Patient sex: M
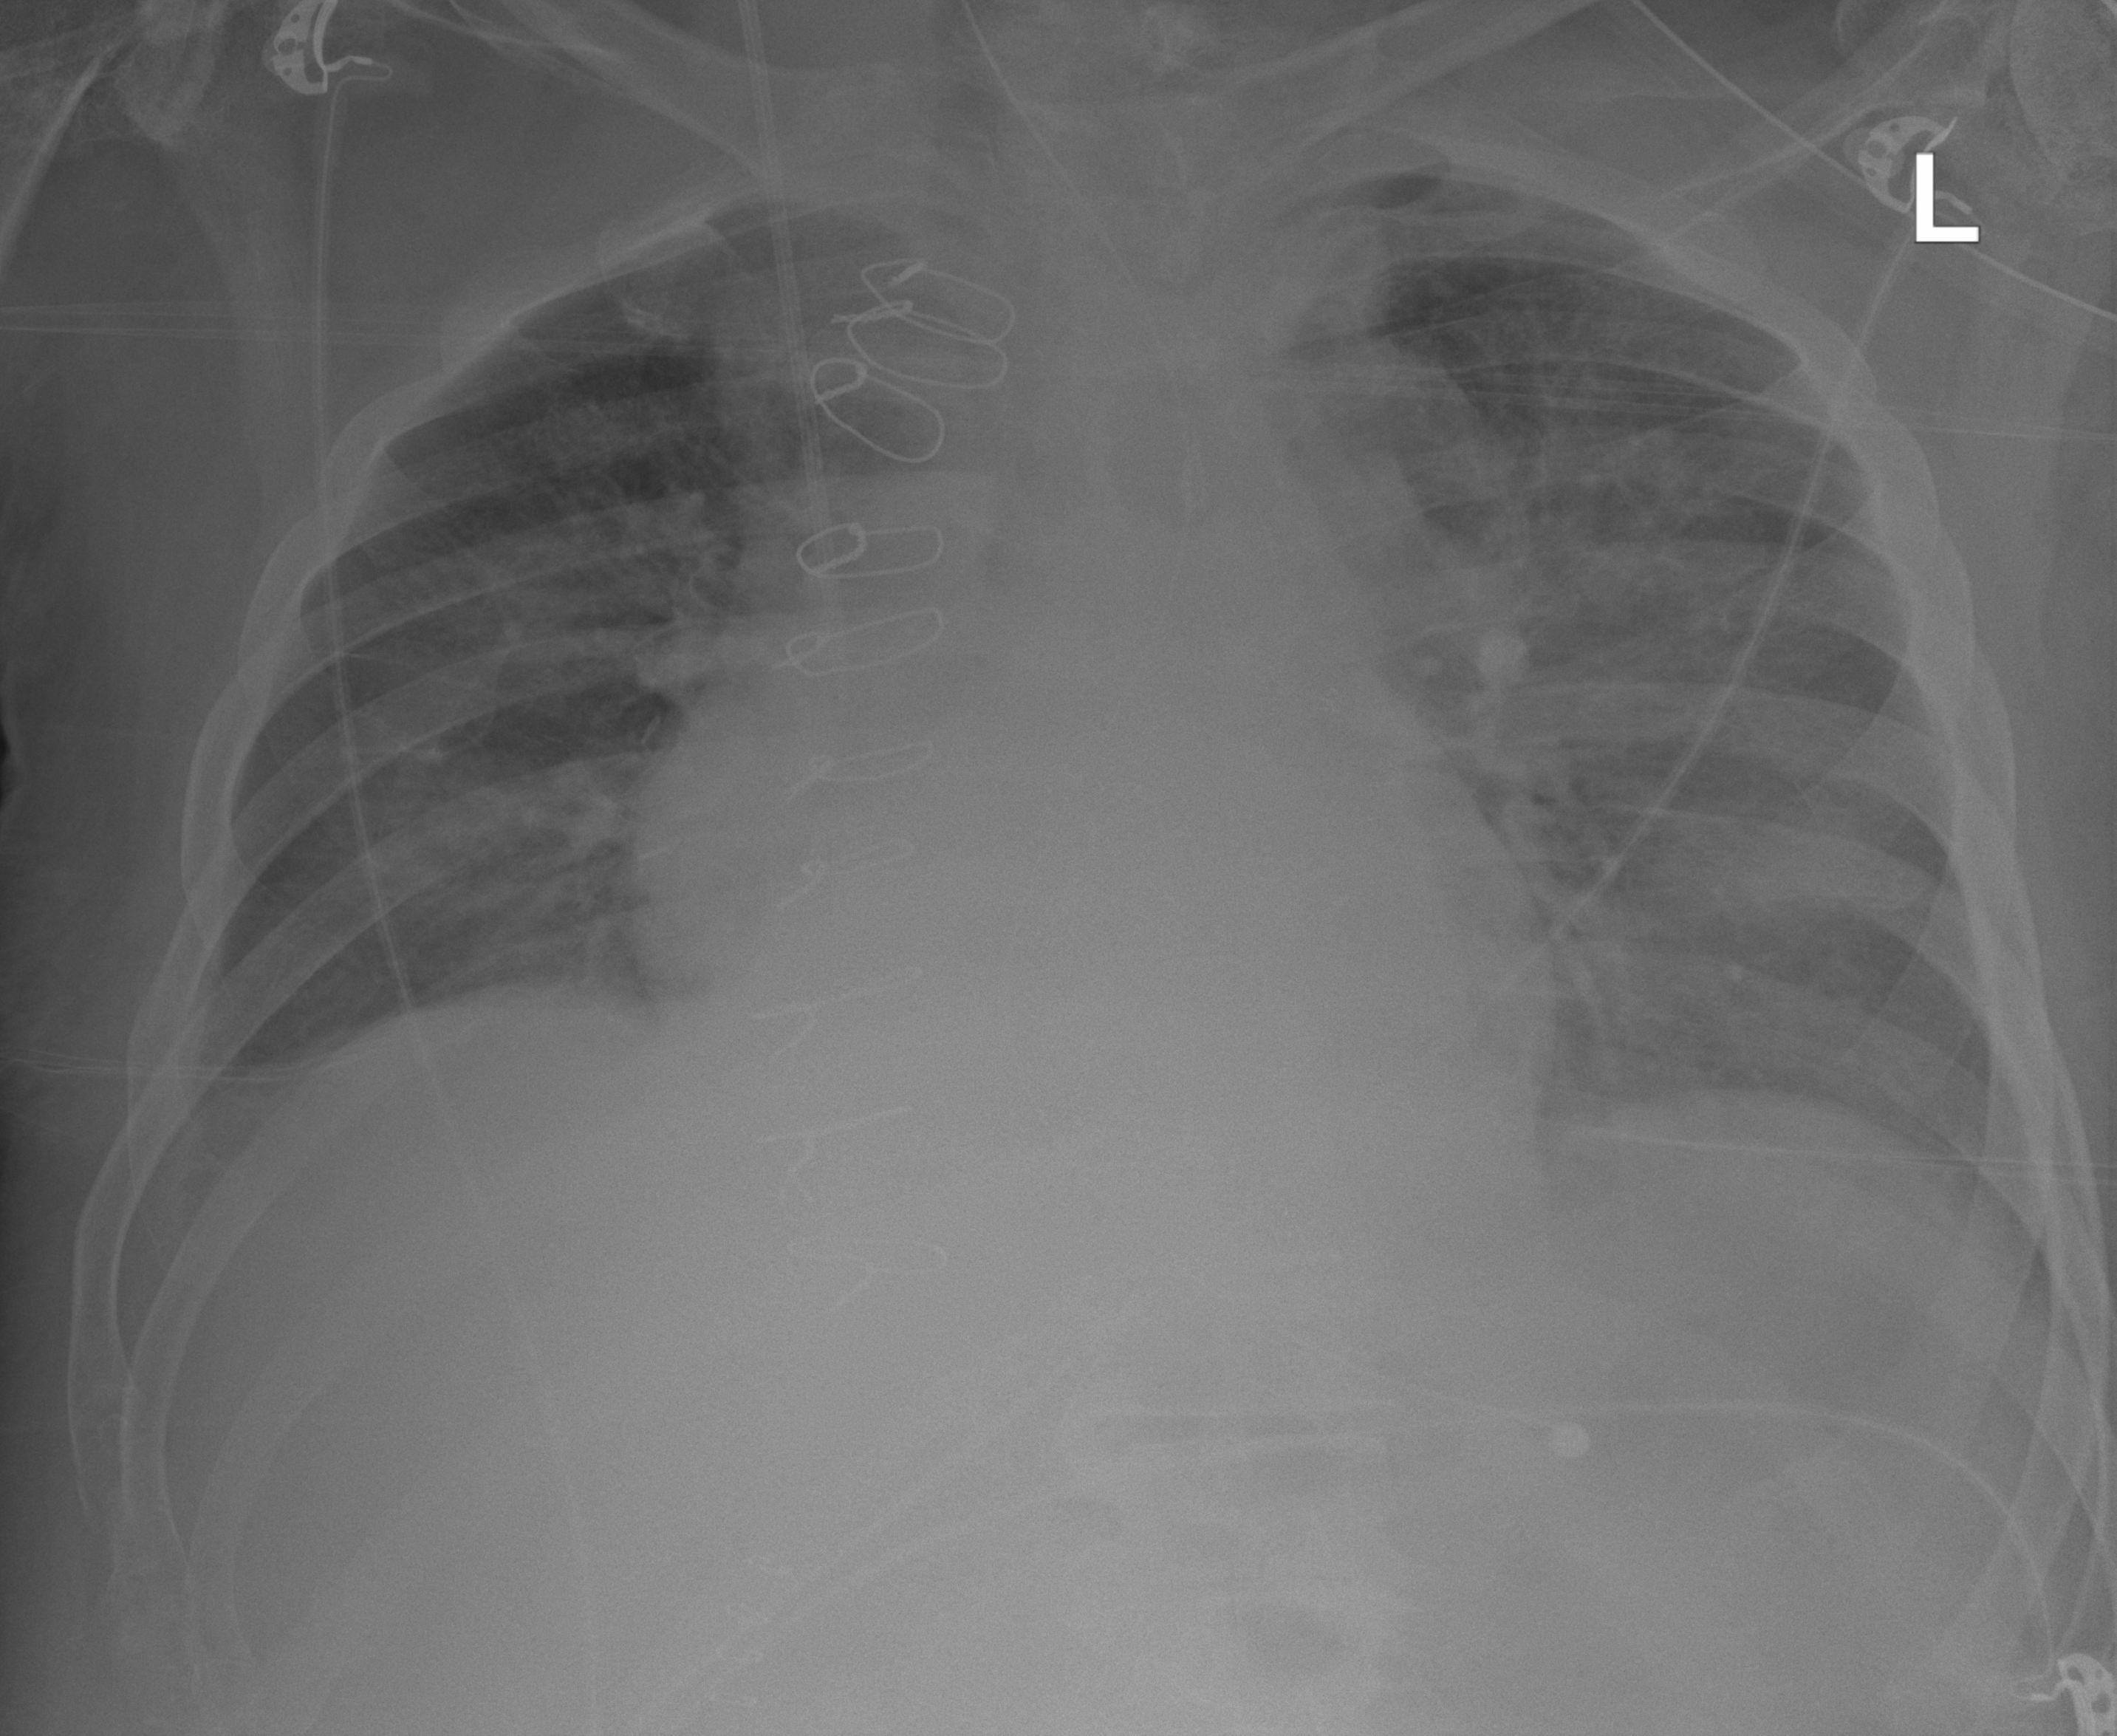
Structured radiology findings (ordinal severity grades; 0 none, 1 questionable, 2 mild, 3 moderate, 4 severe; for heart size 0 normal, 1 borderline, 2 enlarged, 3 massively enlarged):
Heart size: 2
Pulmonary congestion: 2
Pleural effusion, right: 1
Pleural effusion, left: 2
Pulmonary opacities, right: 2
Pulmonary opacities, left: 2
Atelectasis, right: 2
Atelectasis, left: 2